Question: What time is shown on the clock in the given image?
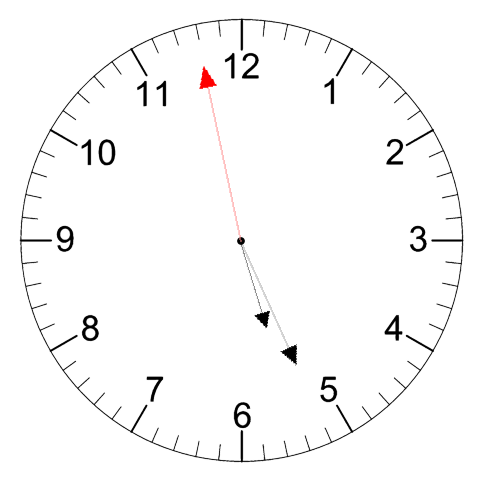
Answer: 05:25:58